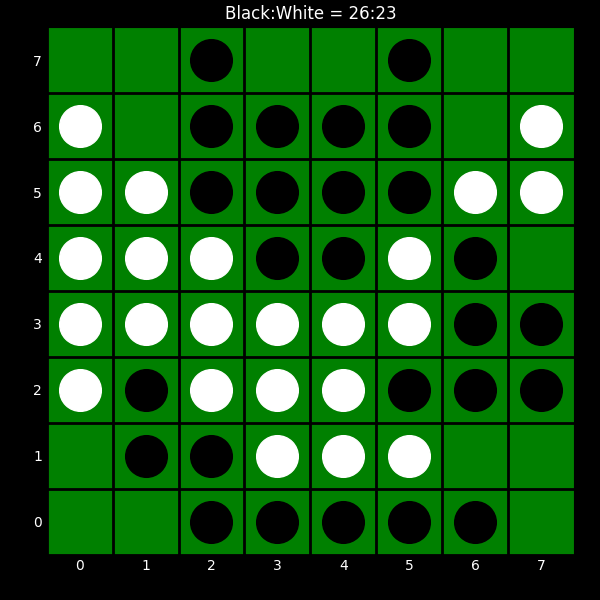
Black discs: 26
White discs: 23